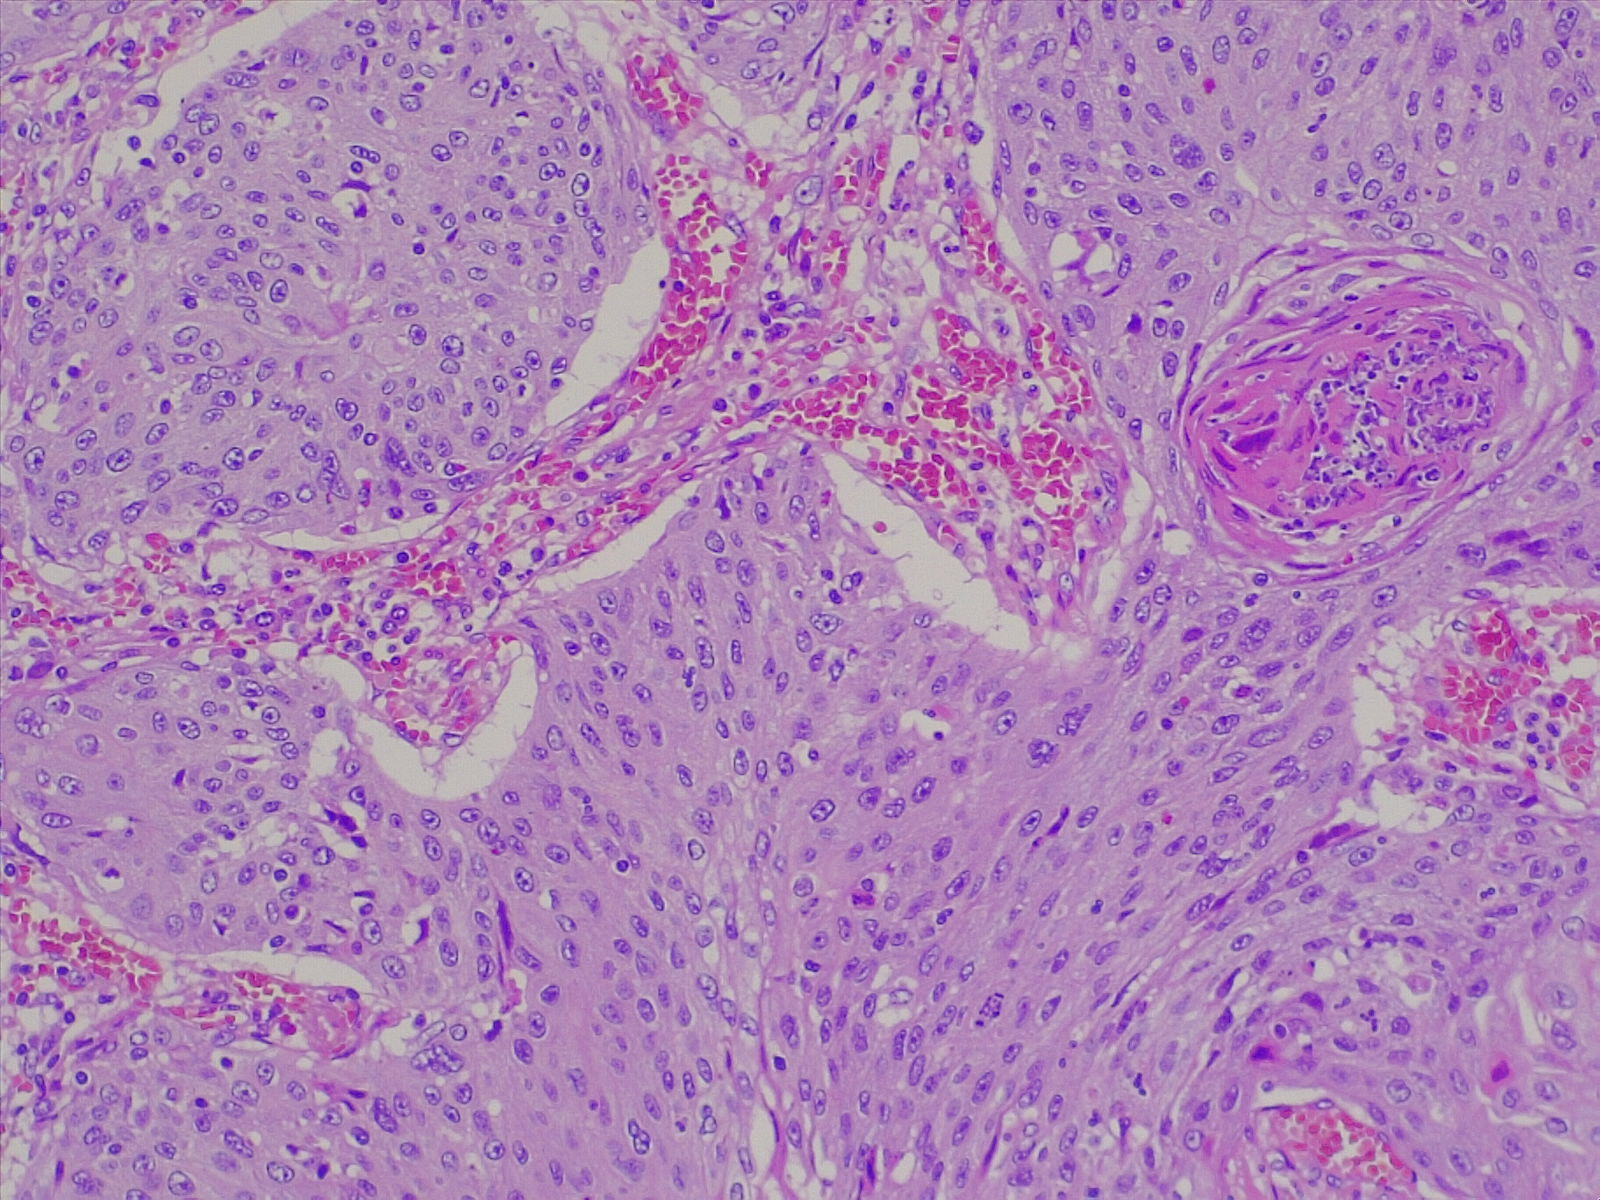
Label: lung squamous cell carcinoma, well differentiated